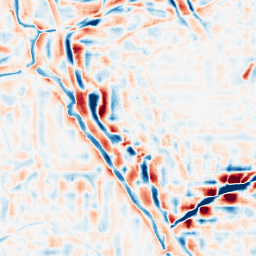
Category: wavelet
Decomposition family: wavelet_reverse_biorthogonal
Decomposition parameters: wavelet: rbio4.4
level: 4
Upsampling method: cubic_mitchell
Upsampling parameters: scale: 4
Upsampling scale: 4